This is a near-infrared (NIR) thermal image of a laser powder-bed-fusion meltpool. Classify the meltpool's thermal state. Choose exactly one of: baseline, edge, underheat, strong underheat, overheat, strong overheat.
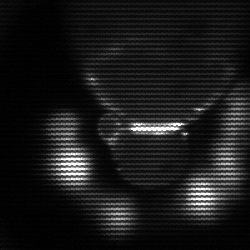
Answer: edge